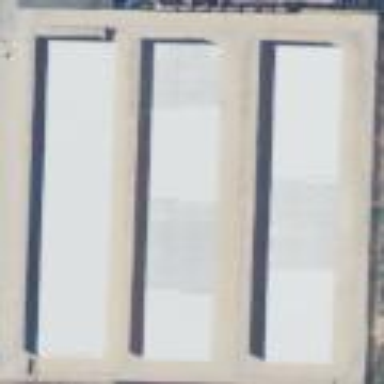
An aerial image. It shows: Storage rental shop.